Current action and preconditions to check: trajectory_clear

Your task: For each precondition in the list above, predict whether it will hold at this action.

Consider the current scene as observed from the mobile robot's camera, and analyze the predicted future states of all dynamic agents (e.g., people, animals, vehicles, or any moving entities) within the NEXT SECOND.

IMPORTANT: Only answer "very likely" if you are absolutely certain—based on strong, clear evidence—that a dynamic agent will violate the precondition in the predicted future state. Do NOT answer "very likely" for unlikely, ambiguous, or low-probability risks.

Ask yourself for each precondition: Is there a high probability, with clear and convincing evidence, that the predicted future states of any dynamic agent will interfere with the predicted future state of the currently executing action within the NEXT SECOND, causing that precondition to fail?

Assess the risk level based on these predictions. Use "likely" or "very likely" if motions create a clear risk of interference.

Use "neutral" or "improbable" if agents are nearby but their predicted paths are clearly diverging or non-conflicting.

Failure Risk Categories: "very improbable", "improbable", "neutral", "likely", "very likely"

Answer Format: Output ONLY the probability_of_failure value from these categories: "very improbable", "improbable", "neutral", "likely", "very likely"

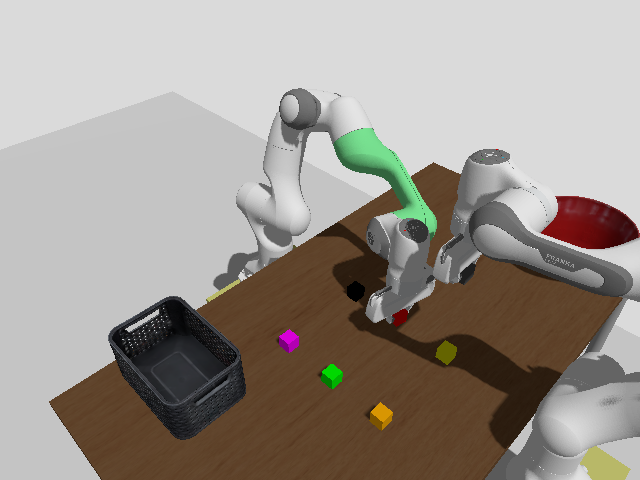

Answer: improbable